Question: using Xcode 5.1, Objective-C
Just start to try use of Objective-C, write a simple program, and got some Warning :
> Method definition for "some method" not found...
I'm looking in to my code and I see method in implementation file (.m)
Screen.

I know - see a lot of similar questions:
- <URL>-
So according to this post, I think that the problem is or in missing declaration/implementation or some syntax's error
Check my code looks like all is ok.
---
Declaration - in .h file
'''
//- mean non static method
//(return type) Method name : (type of var *) name of var
- (void)addAlbumWithTitle : (NSString *) title
//global name of var : (type of var *) local name of var
artist : (NSString *) artist :
summary : (NSString *) summary :
price : (float) price :
locationInStore : (NSString *) locationInStore;
'''
Implementation in .m file
'''
- (void)addAlbumWithTitle:(NSString *)title
artist:(NSString *)artist
summary:(NSString *)summary
price:(float)price
locationInStore:(NSString *)locationInStore {
Album *newAlbum = [[Album alloc] initWithTitle:title
artist:artist
summary:summary
price:price
locationInStore:locationInStore];
[self.albumList addObject:newAlbum];
}
'''
I'm just few a day like start to try Objective-C with Xcode, maybe I something missed
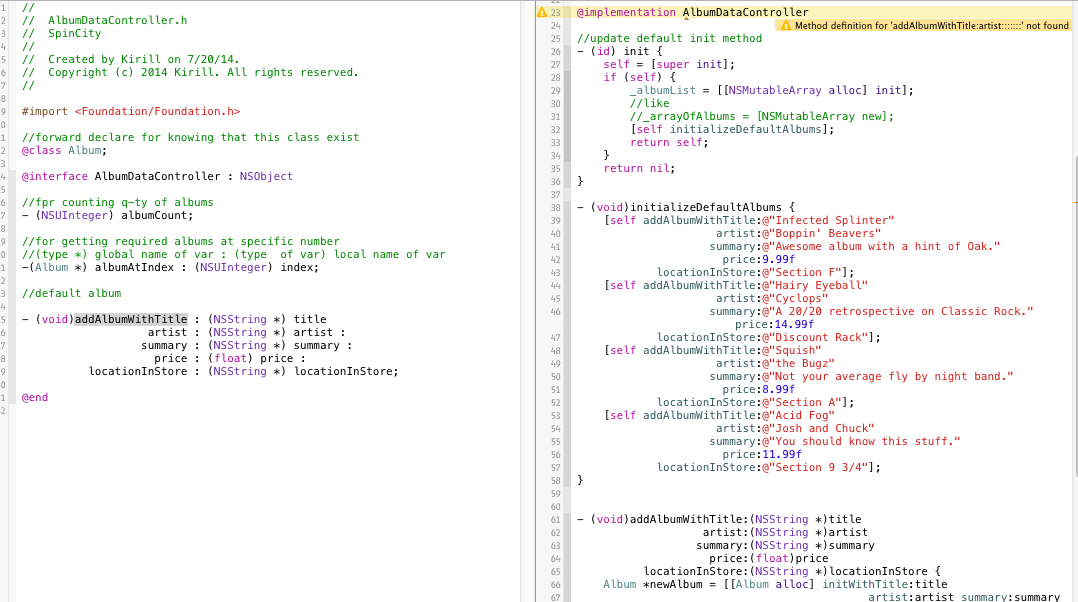
Answer: The syntax is incorrect. Your .h should look like this for this method (remove extra colons):
'''
- (void)addAlbumWithTitle:(NSString *)title
artist:(NSString *)artist
summary:(NSString *)summary
price:(float)price
locationInStore:(NSString *)locationInStore;
'''
Apple Docs:
> If you need to supply multiple parameters, the syntax is again quite
different from C. Multiple parameters to a C function are specified
inside the parentheses, separated by commas; in Objective-C, the
declaration for a method taking two parameters looks like this:'- (void)someMethodWithFirstValue:(SomeType)value1 secondValue:(AnotherType)value2;' In this example, value1 and value2
are the names used in the implementation to access the values supplied
when the method is called, as if they were variables.
Refer to the <URL>.